The picture encodes a bearing's raw vibration samples as pixel intensities in a 2-D grid. Based on the visible evidence, which condition applies: normal, inner_race, outer_race, ball?
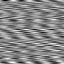
Answer: outer_race